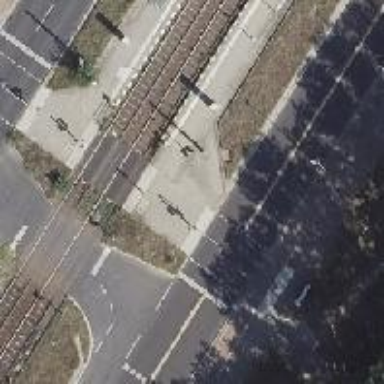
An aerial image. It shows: Crossing with traffic signals and pedestrian island.